Question: I have such a weird problem, I have a div
'''
_inputHelper // it has fixed height ( 200px )
'''
with very,very long '<ul>' list in it ( around 200 of elements) and I would like to scroll using jQuery to some '<li>' on the list, but the problem is that, when I scroll whole list in such a way:
'''
$( _inputHelper.find('ul') ).animate( { top : -1 * ( $(_this).position().top - $(_this).height() ) } , 200);
'''
> '''
_this is a LI element I would like to scroll to
'''
is scrolled down in good place, but I cannot scroll list using mouse, here is a printscreen to be more precise:

I think I may scroll in wrong way, but I've tried also scrollTop/margin-top and it still didn't work.
some tests: <URL>
Any help?
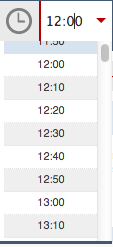
Answer: Based on your Fiddle you need to use 'scrollTop', try this:
'''
$('.input-helper').animate({
scrollTop : $("#test").position().top,
}, 200);
'''
Check the <URL>
---
In your code you are just moving the 'ul' element and then is out of the parent view; now with this you are changing the scroll of the parent.